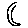
Label: moon